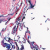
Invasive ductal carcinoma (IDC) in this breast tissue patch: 0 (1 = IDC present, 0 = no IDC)